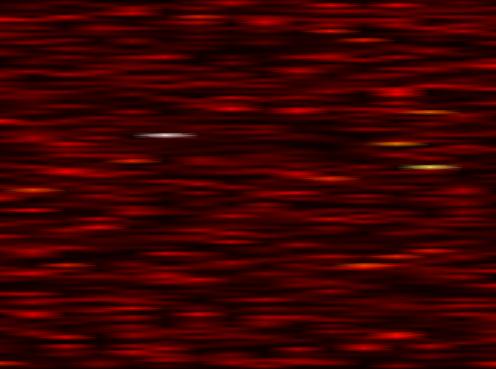
Label: UFMC